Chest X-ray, PA view. Patient: 65 years old, sex F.
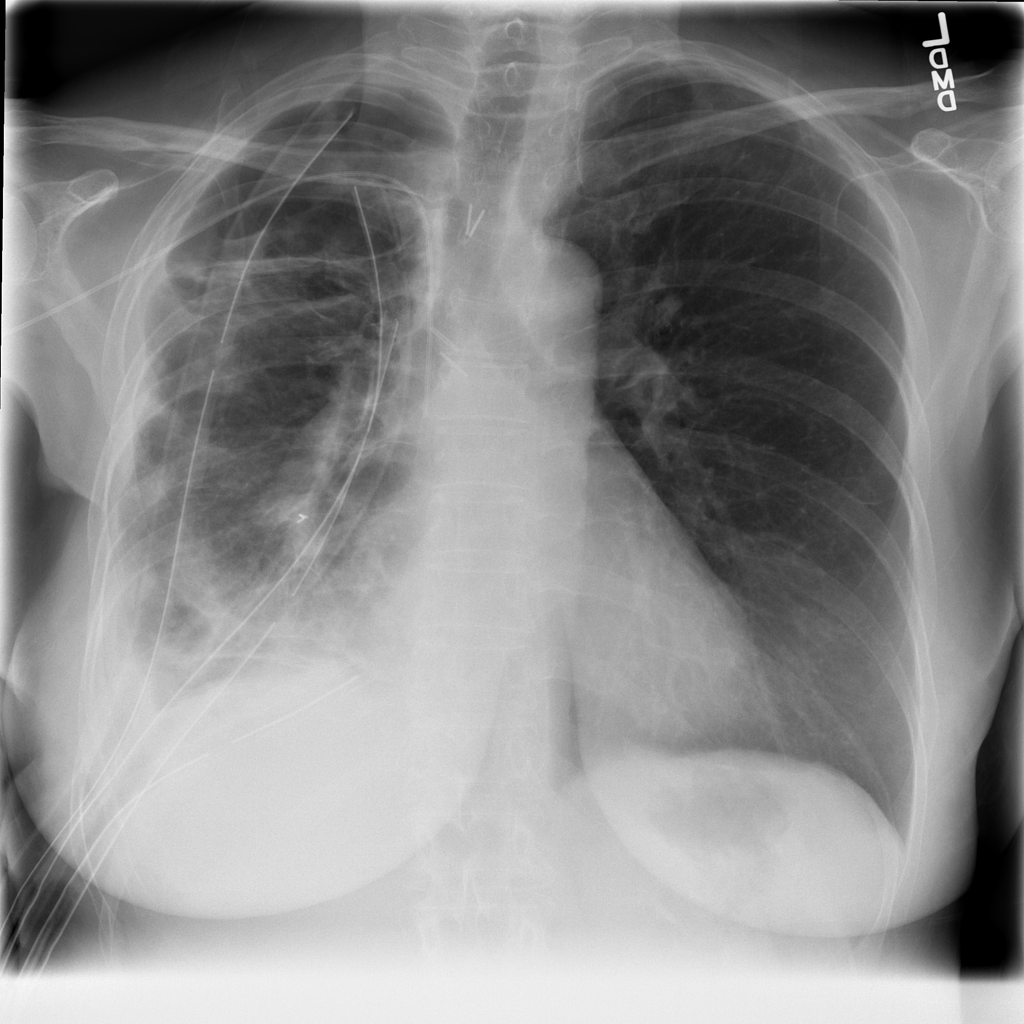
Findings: Pneumothorax